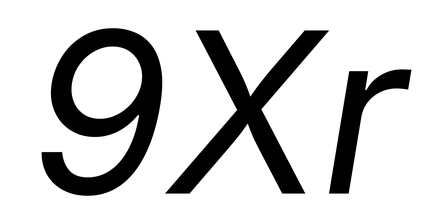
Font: Inter-Italic_Italic